Question: Is there a keyboard-shortcut to open this awesome list (that I don't know the name of) ?

Thanks!
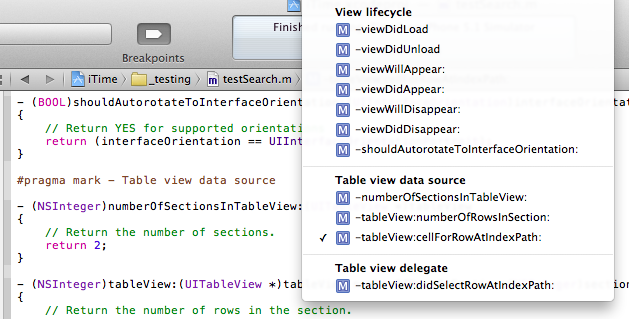
Answer: Try
Also the other control + numbers to see the other dropbowns in that disclosure list.
You can see them and others in the Key Bindings section of Xcode preferences: